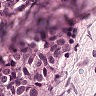
Metastatic tissue present: yes